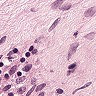
Metastatic tissue present: yes